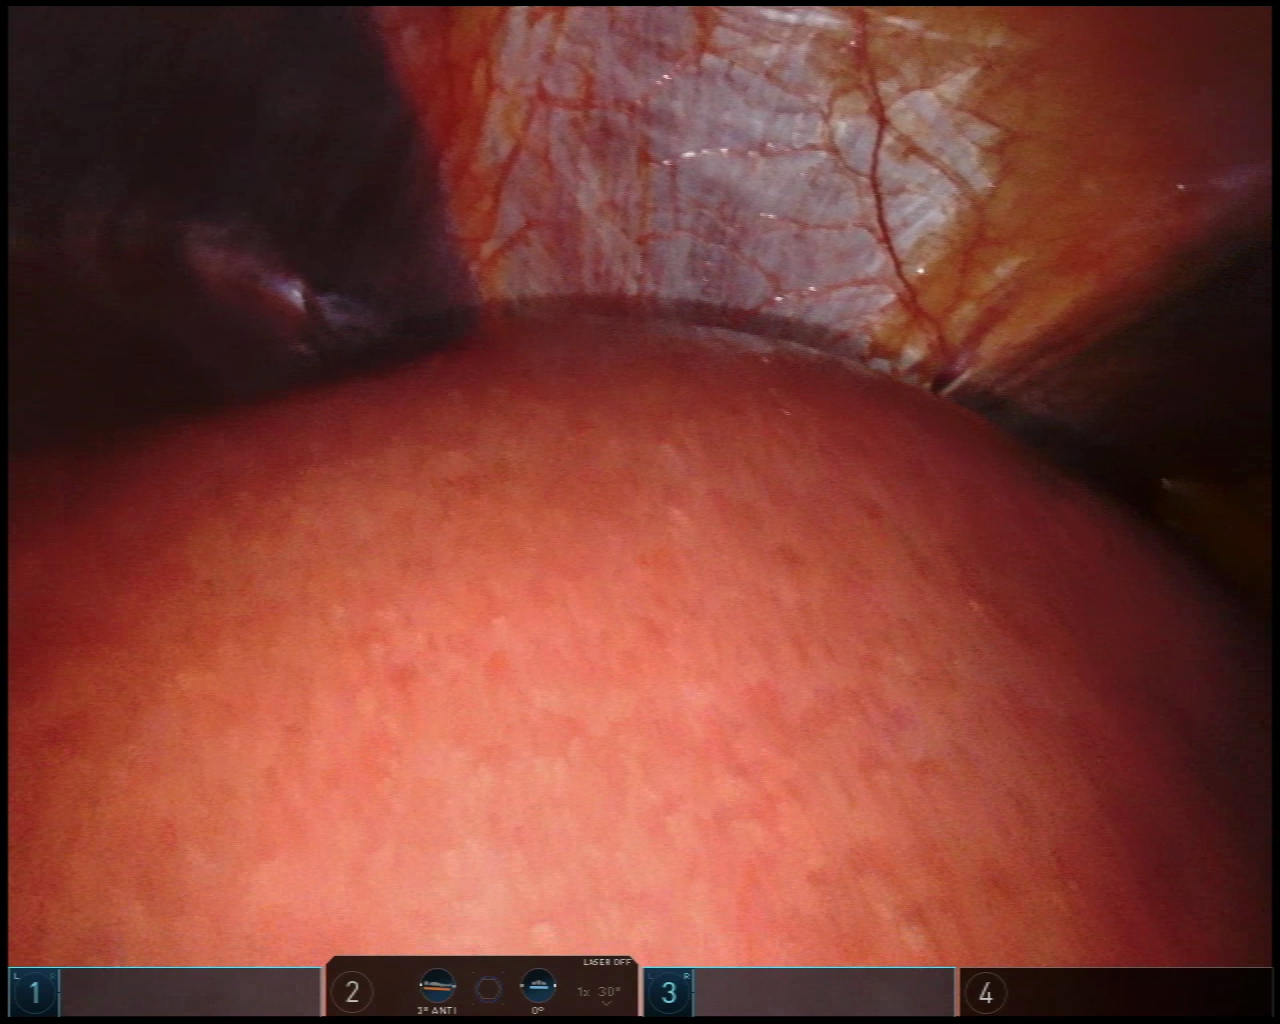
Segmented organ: liver
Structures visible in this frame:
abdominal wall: yes
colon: no
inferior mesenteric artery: no
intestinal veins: no
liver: yes
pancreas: no
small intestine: no
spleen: no
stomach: no
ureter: no
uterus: no
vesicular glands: no